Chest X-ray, AP view. Patient: 54 years old, sex M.
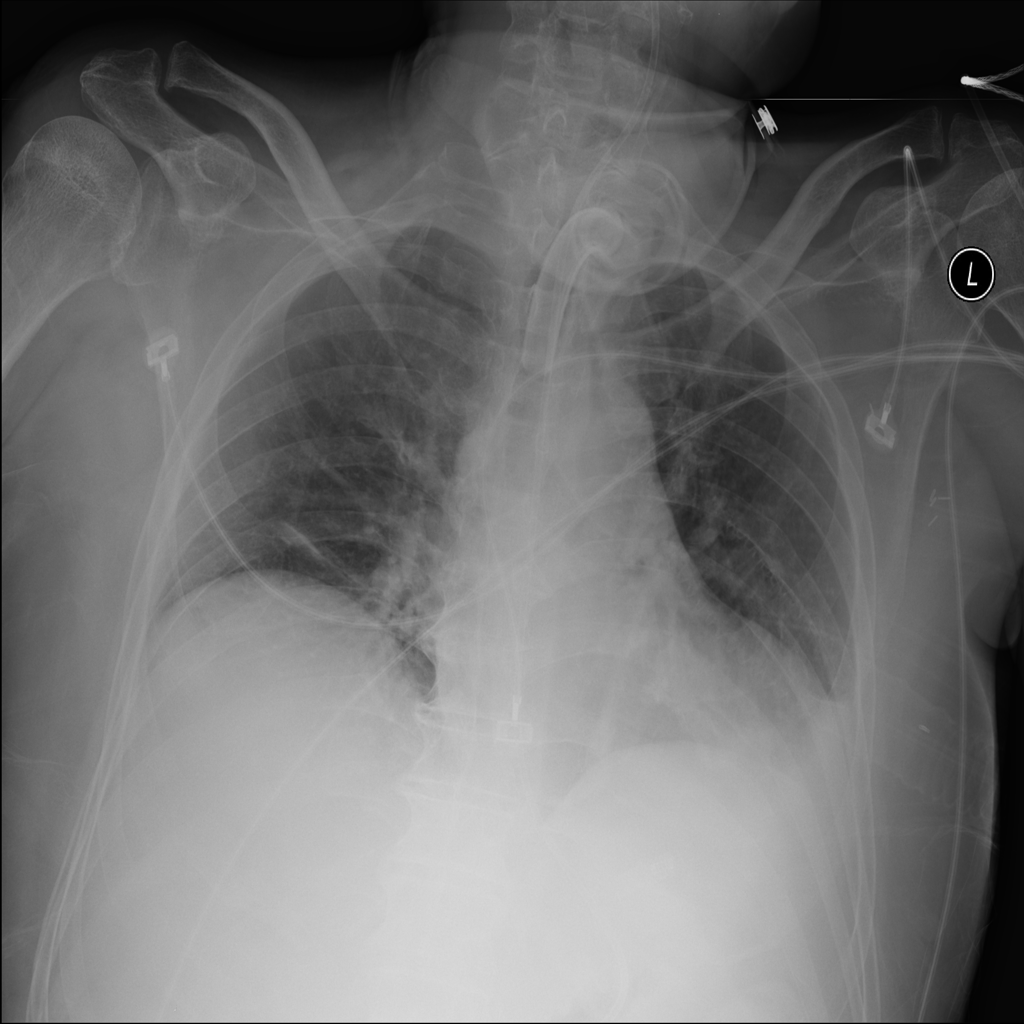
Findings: Atelectasis